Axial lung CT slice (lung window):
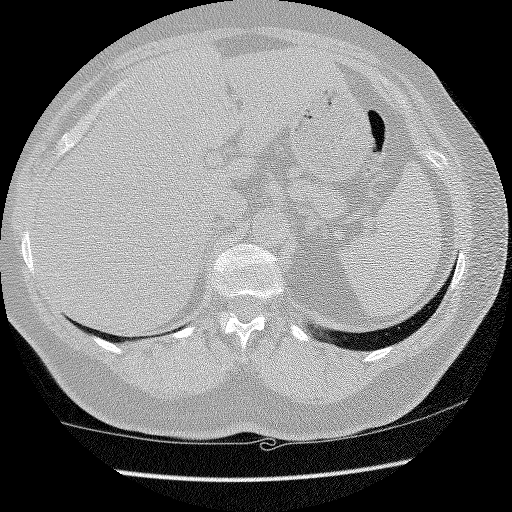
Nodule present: no